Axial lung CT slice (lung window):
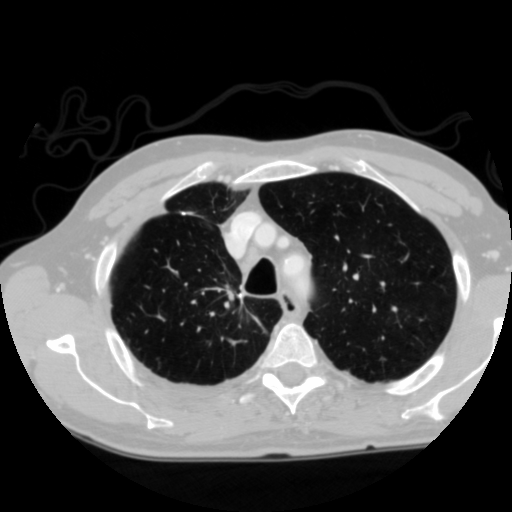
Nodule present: no